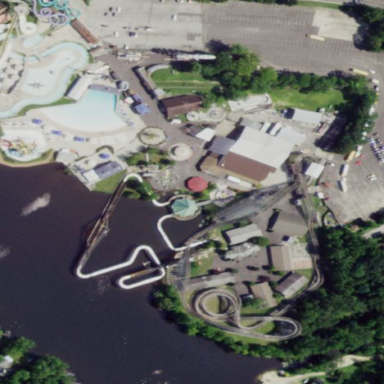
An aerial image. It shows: Theme park.